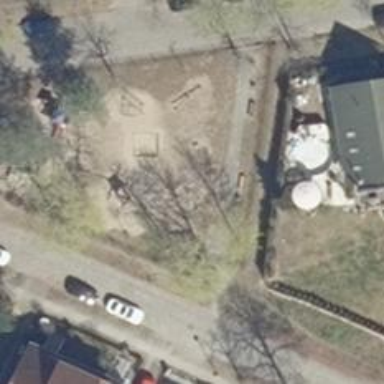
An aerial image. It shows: Playground with springy equipment.